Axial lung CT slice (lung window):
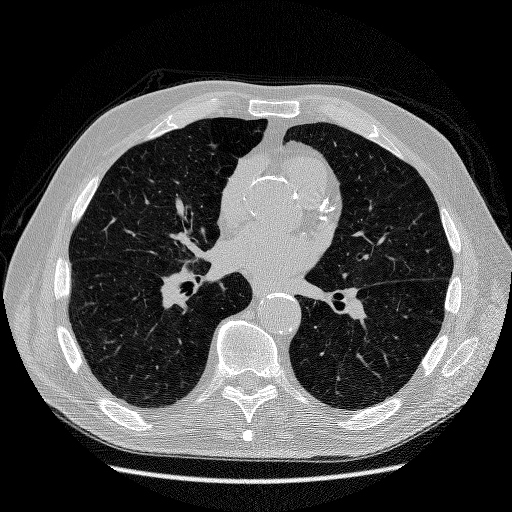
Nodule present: no